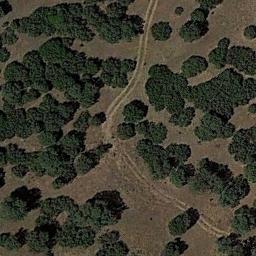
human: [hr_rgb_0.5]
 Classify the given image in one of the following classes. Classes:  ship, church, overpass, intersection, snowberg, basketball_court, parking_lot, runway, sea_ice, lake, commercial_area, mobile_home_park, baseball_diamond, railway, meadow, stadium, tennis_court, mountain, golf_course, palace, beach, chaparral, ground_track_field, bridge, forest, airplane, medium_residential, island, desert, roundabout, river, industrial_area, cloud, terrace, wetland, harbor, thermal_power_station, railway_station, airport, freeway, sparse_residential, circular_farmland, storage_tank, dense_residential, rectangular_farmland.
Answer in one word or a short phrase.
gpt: chaparral